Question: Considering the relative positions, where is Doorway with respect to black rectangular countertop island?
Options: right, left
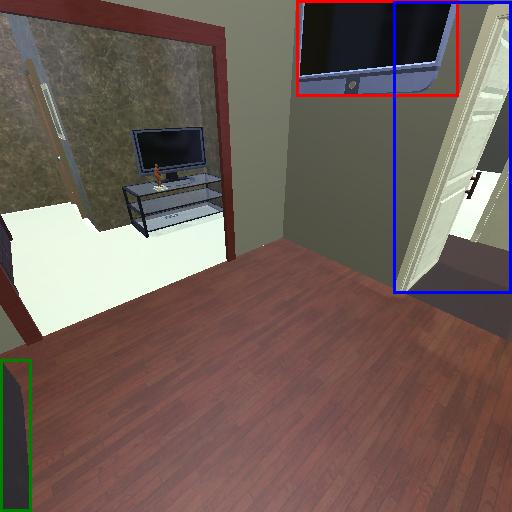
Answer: right